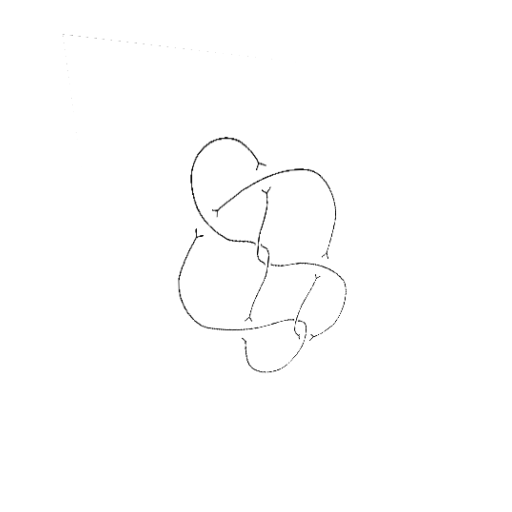
Crossing number: 8